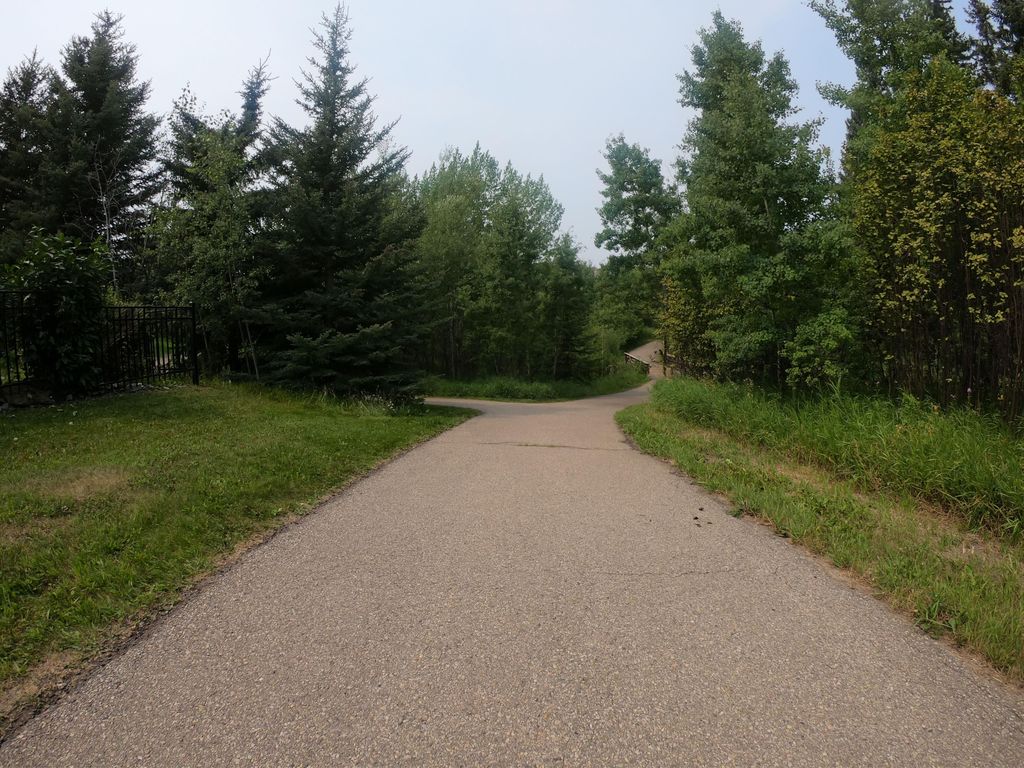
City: calgary